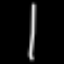
Label: line